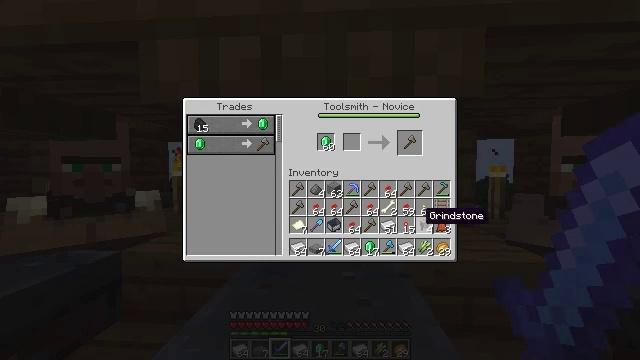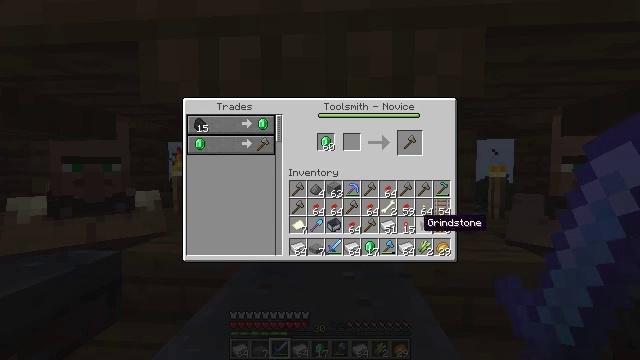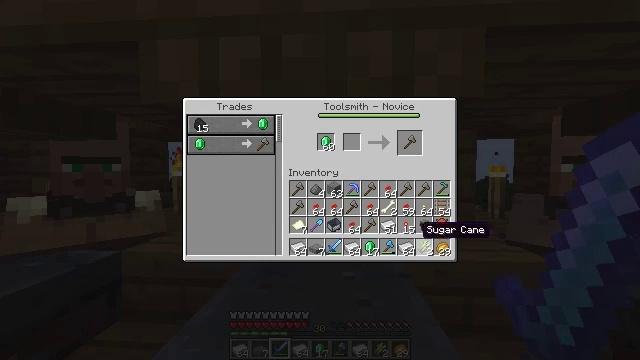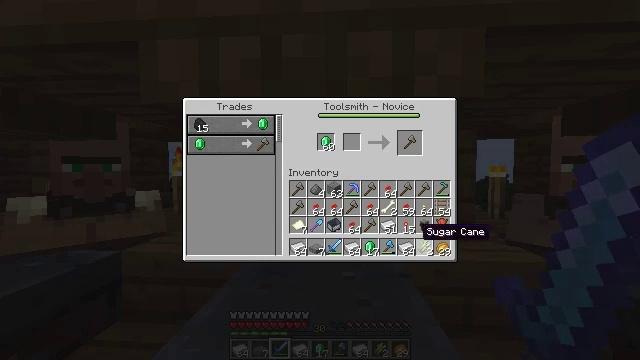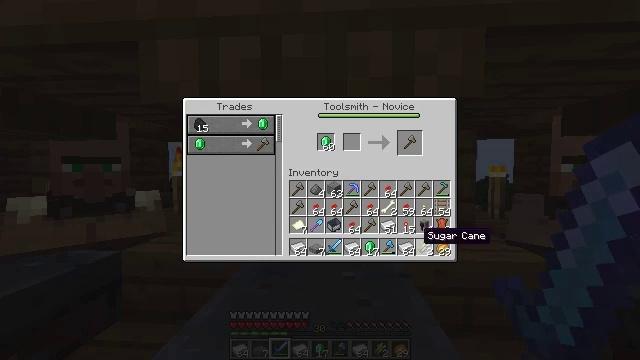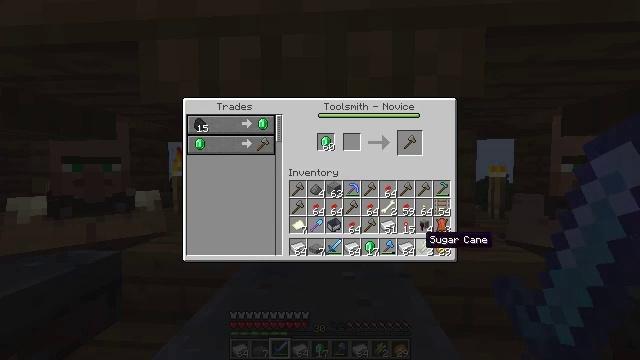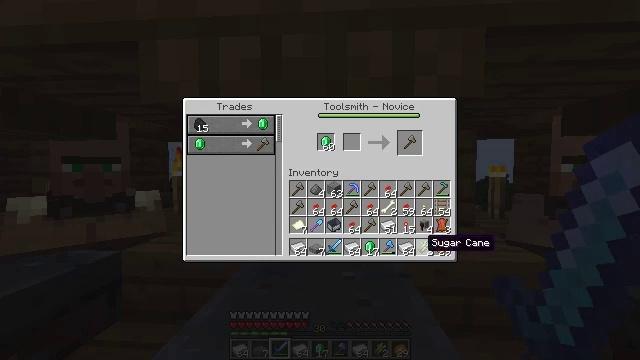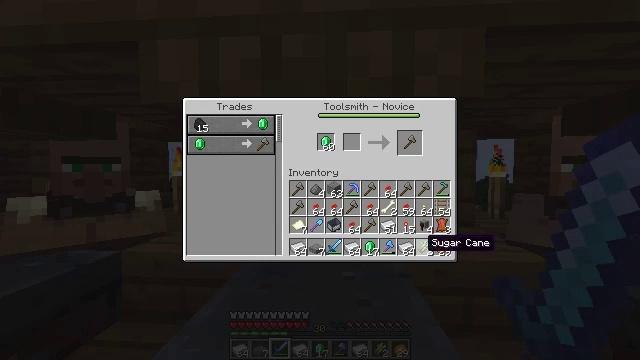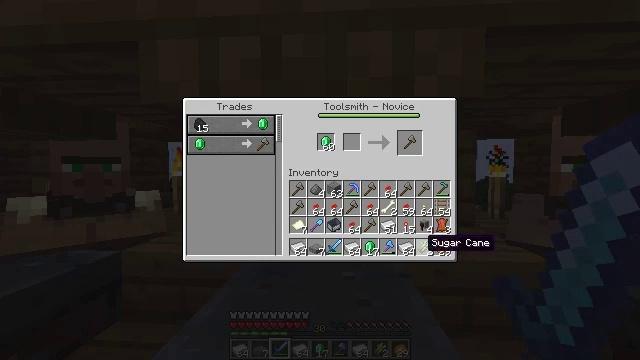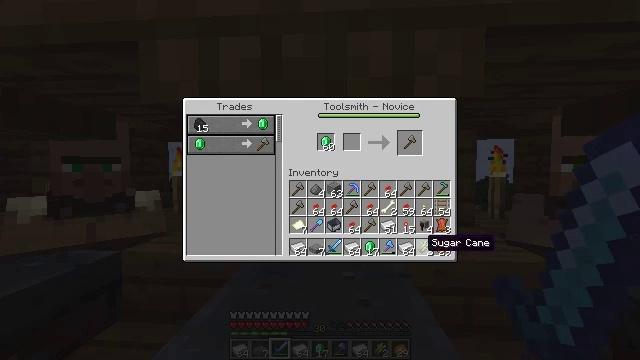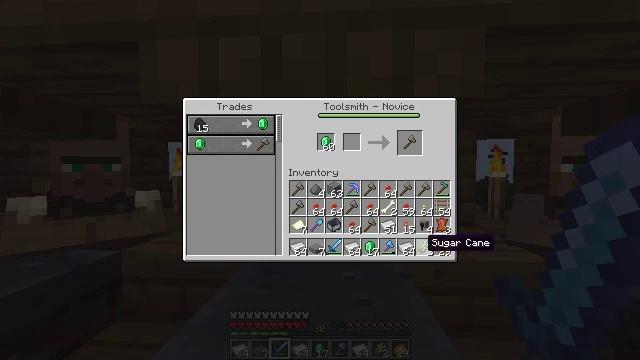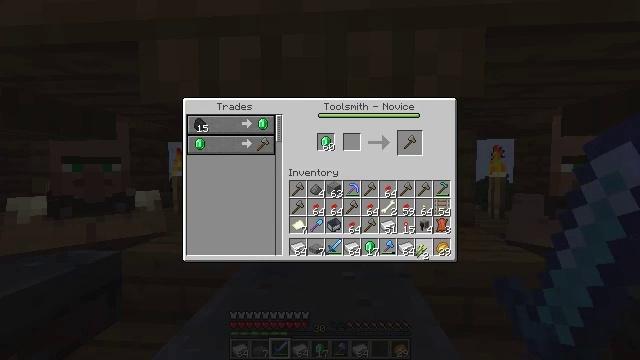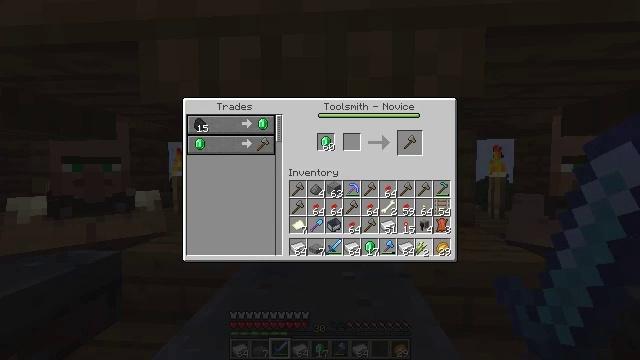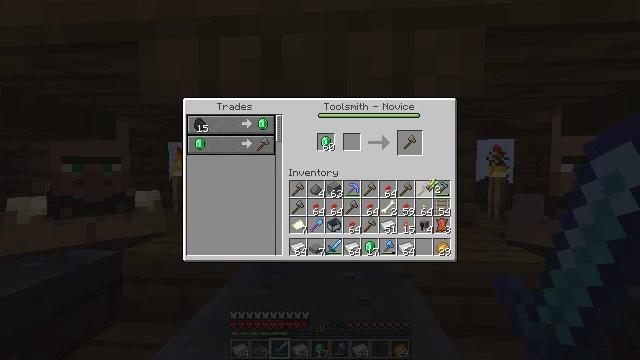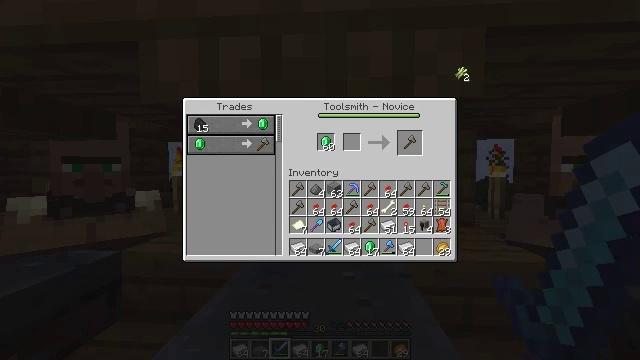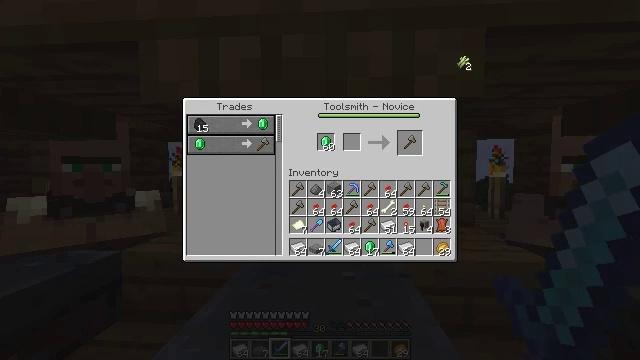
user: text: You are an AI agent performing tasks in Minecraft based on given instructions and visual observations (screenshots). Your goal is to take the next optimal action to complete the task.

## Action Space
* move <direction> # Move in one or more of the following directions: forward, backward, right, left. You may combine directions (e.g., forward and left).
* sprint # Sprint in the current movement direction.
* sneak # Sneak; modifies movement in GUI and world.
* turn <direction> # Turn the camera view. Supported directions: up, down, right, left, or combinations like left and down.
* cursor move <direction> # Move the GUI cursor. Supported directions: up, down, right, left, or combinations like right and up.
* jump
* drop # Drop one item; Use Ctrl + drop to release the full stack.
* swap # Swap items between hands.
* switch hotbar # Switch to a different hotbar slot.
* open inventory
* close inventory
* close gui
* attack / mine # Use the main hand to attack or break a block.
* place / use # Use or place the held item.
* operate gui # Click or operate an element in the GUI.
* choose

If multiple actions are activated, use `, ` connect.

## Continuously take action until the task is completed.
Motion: motion action
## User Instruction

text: Drop a sugar cane.
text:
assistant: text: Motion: cursor move down
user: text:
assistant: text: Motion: cursor move down
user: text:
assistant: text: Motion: no_op
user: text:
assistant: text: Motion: no_op
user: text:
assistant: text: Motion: no_op
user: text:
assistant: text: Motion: no_op
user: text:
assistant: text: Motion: no_op
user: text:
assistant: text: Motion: no_op
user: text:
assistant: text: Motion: no_op
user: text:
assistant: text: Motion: no_op
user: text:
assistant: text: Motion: operate gui
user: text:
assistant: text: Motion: operate gui
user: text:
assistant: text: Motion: cursor move right and up, operate gui
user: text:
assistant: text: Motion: cursor move right and up
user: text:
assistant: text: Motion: cursor move up
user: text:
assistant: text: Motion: no_op
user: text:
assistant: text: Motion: operate gui
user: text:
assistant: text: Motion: operate gui
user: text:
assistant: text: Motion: operate gui
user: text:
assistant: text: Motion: operate gui
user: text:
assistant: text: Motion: no_op
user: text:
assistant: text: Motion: no_op
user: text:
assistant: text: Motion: no_op
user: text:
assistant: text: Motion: no_op
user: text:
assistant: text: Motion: no_op
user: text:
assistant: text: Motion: no_op